Field crop: maize
Growth stage: 2
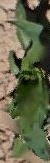
Species: maize